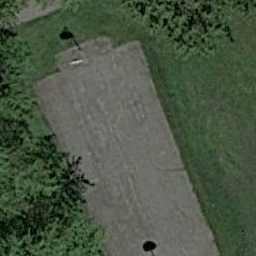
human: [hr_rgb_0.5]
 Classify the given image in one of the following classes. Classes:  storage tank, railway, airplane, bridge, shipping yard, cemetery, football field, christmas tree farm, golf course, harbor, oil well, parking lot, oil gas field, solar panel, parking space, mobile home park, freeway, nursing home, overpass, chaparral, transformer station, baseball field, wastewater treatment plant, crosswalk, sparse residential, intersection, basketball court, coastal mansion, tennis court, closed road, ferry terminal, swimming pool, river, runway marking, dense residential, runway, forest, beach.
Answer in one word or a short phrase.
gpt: basketball court